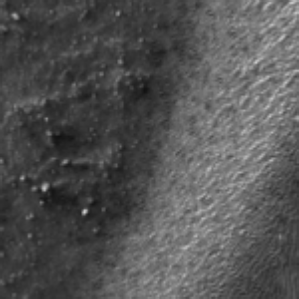
Label: frost